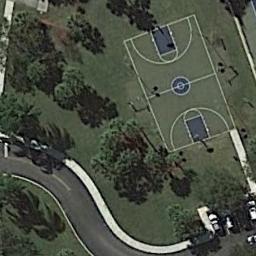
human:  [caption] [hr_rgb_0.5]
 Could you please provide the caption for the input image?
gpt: There are many trees beside the basketball court on the lawn,Next to the curve road .

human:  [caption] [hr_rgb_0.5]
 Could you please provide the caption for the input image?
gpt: There is a big basketball court in the upper right corner .

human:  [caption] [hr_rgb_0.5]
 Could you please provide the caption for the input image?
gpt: There is a basketball court in the middle of grass by the road .

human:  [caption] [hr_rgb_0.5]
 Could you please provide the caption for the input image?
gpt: A basketball court surrounded by some trees while a parking lot and a road beside .

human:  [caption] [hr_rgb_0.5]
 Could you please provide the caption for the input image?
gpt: Many trees are near the basketball court .